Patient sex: M
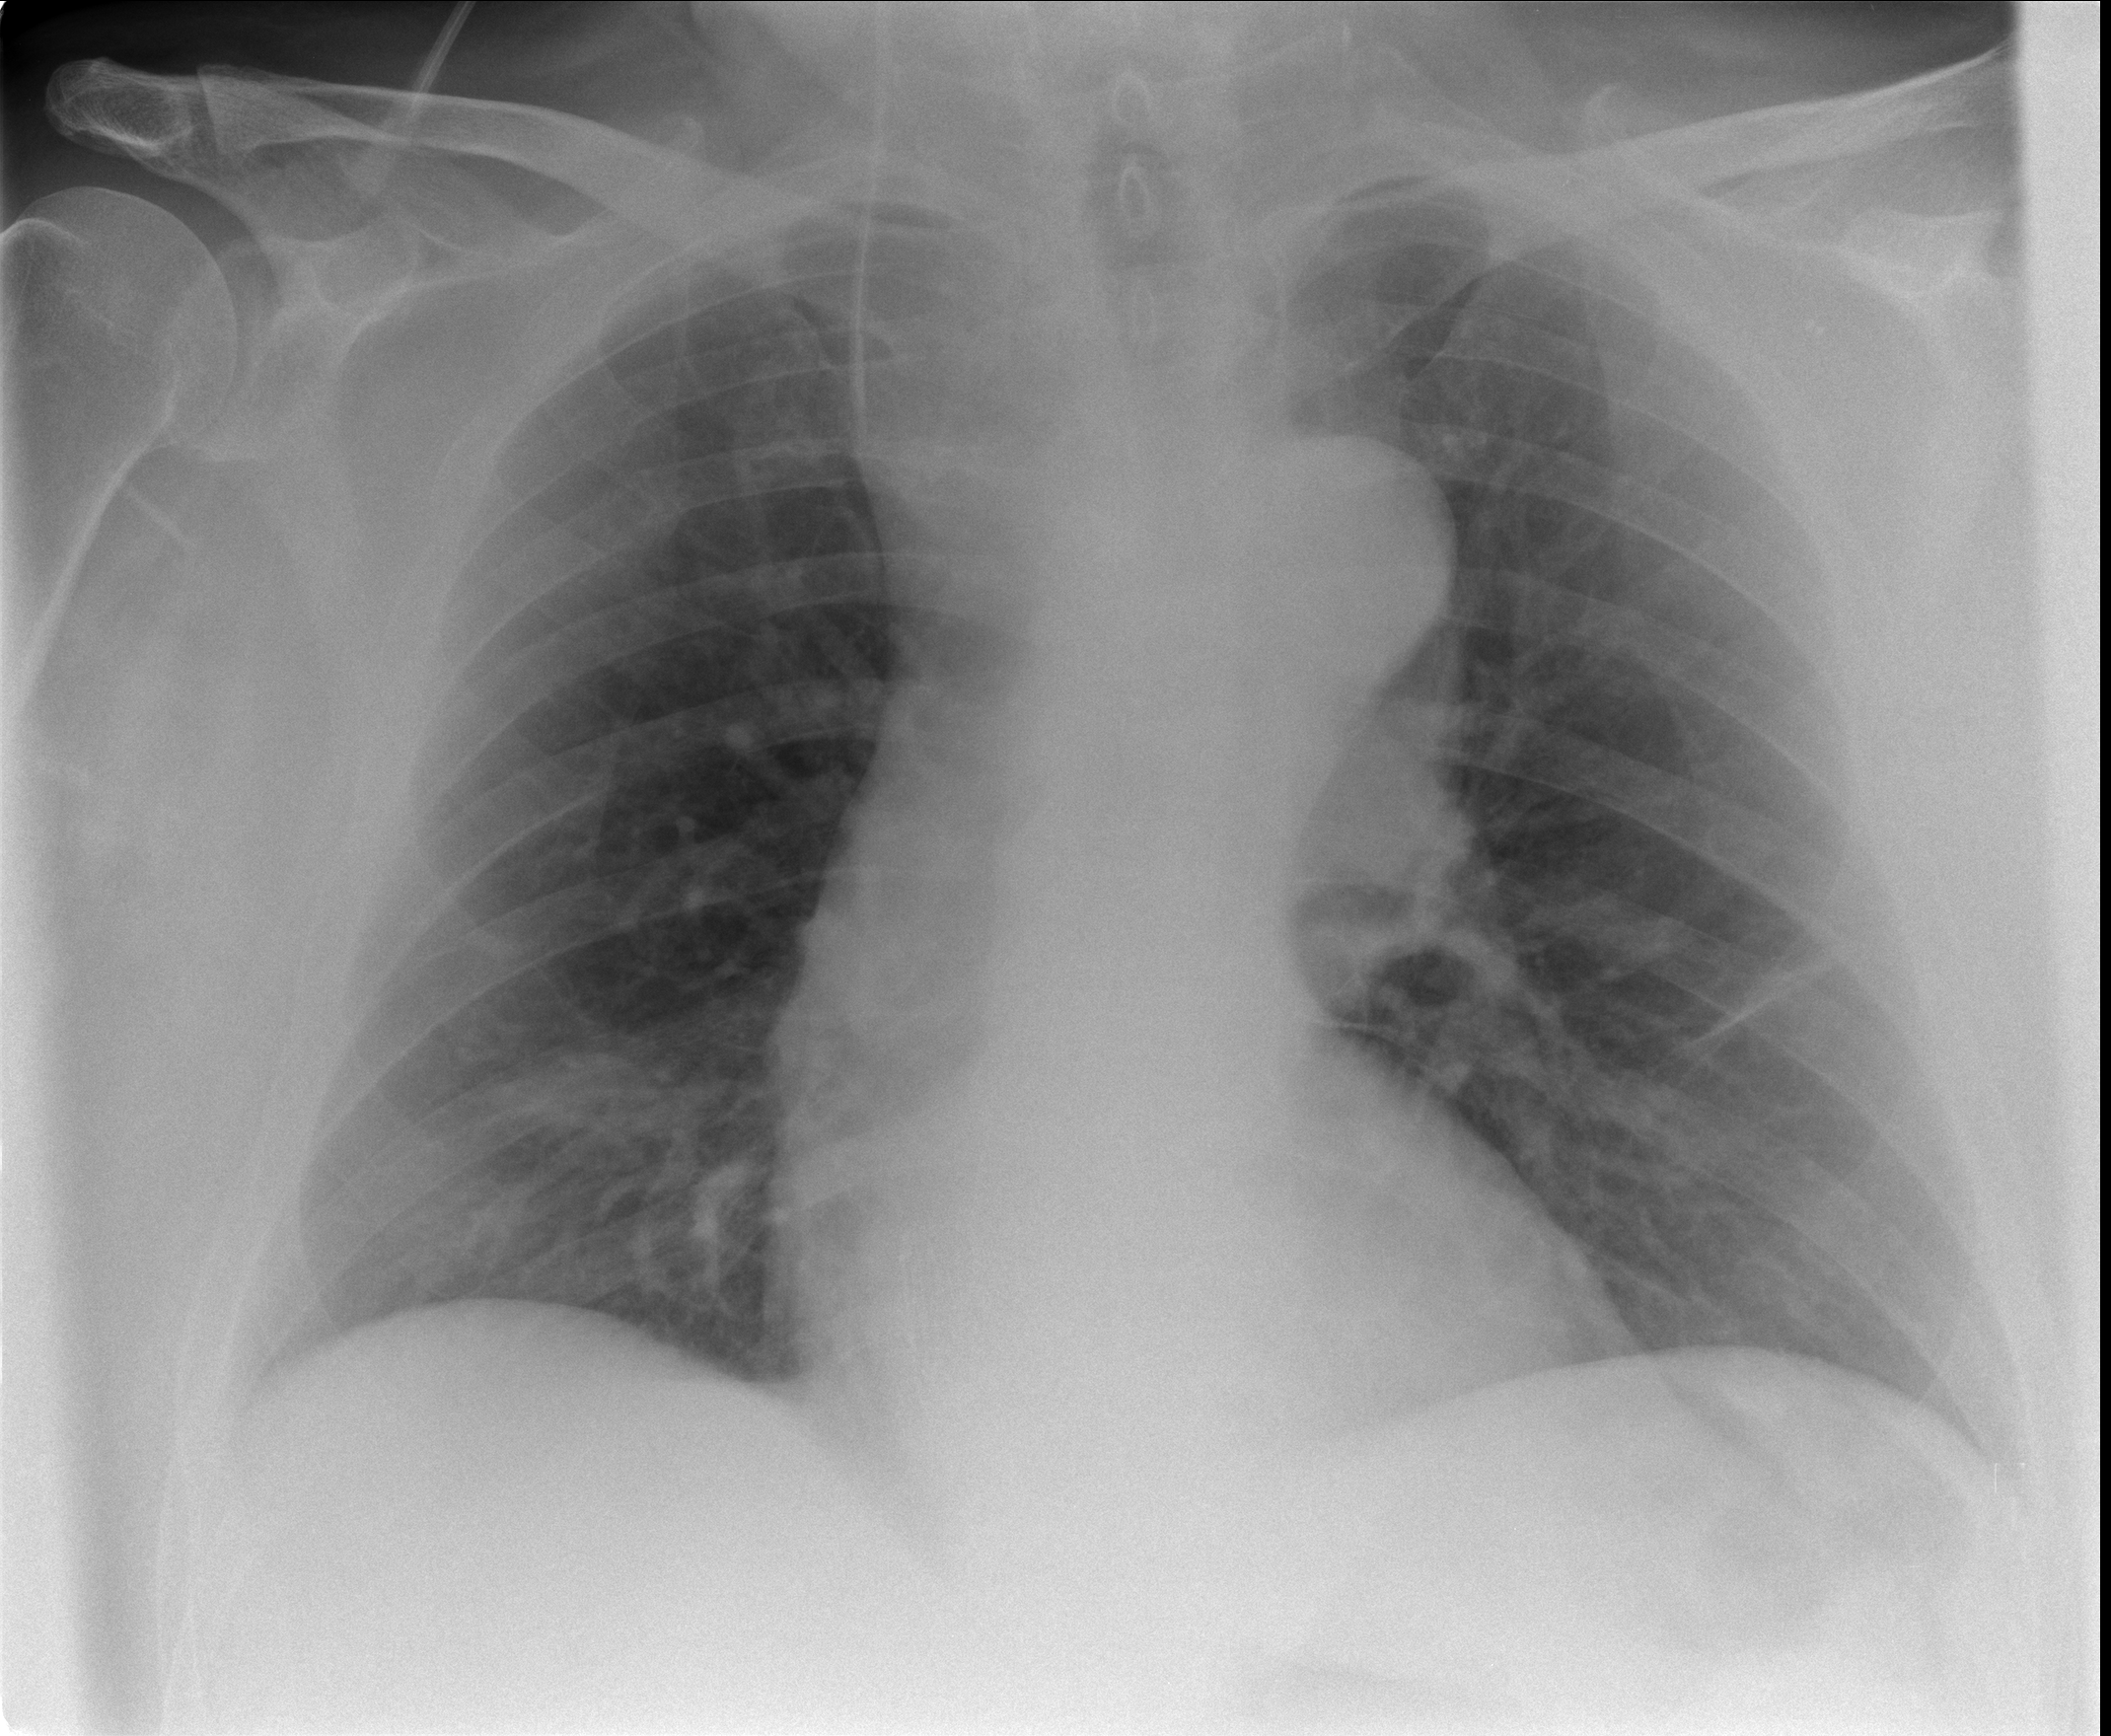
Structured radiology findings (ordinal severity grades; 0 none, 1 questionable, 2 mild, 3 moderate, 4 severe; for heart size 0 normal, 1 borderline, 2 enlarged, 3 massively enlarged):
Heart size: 0
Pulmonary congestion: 2
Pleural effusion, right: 0
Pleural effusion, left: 0
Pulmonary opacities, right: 0
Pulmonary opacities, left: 0
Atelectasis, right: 0
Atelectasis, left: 0